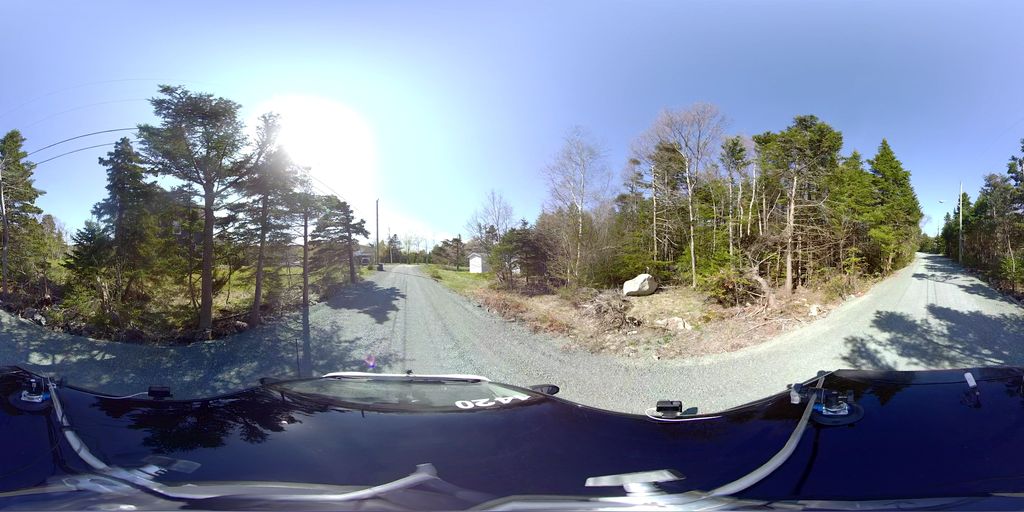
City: st_johns